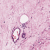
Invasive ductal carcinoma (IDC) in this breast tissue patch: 0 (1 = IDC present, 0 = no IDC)